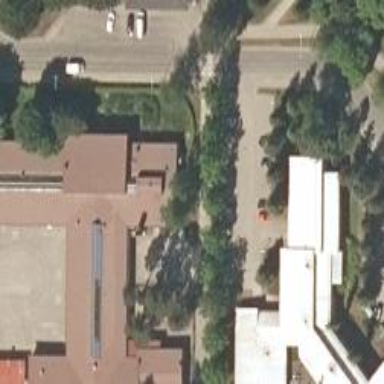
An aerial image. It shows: Kindergarten.